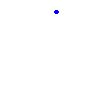
Particle: proton